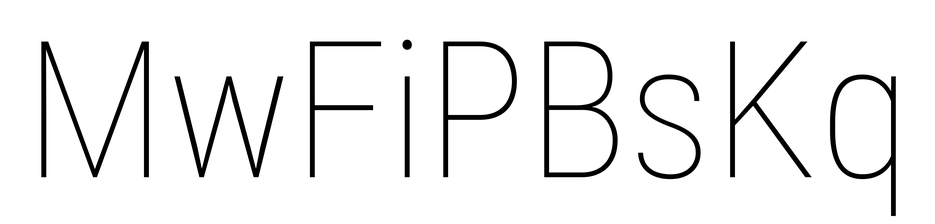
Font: Roboto_Condensed_Thin